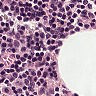
Metastatic tissue present: no